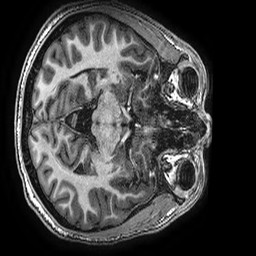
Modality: T1w
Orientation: axial
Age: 17
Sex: male
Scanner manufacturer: ge
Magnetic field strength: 3 T
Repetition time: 0.00766 s
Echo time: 0.003476 s